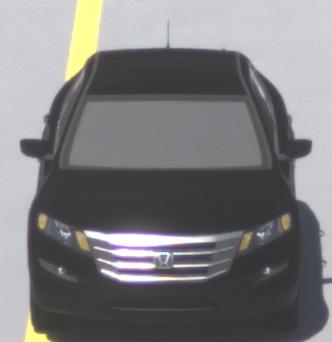
Make: Honda
Model: Crosstour
Detailed model: -
Model produced from: 2009
Model produced until: 2012
Doors: 4
Color: black
Road condition: dry road
Daytime: midday
Contrast: high contrast